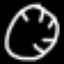
Label: clock